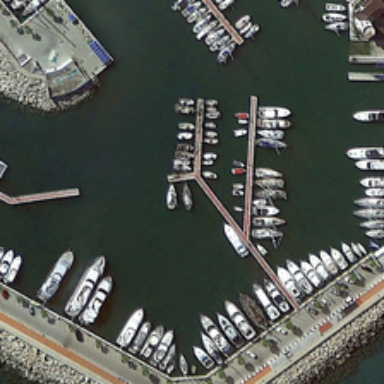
Many trees are planted around the road .